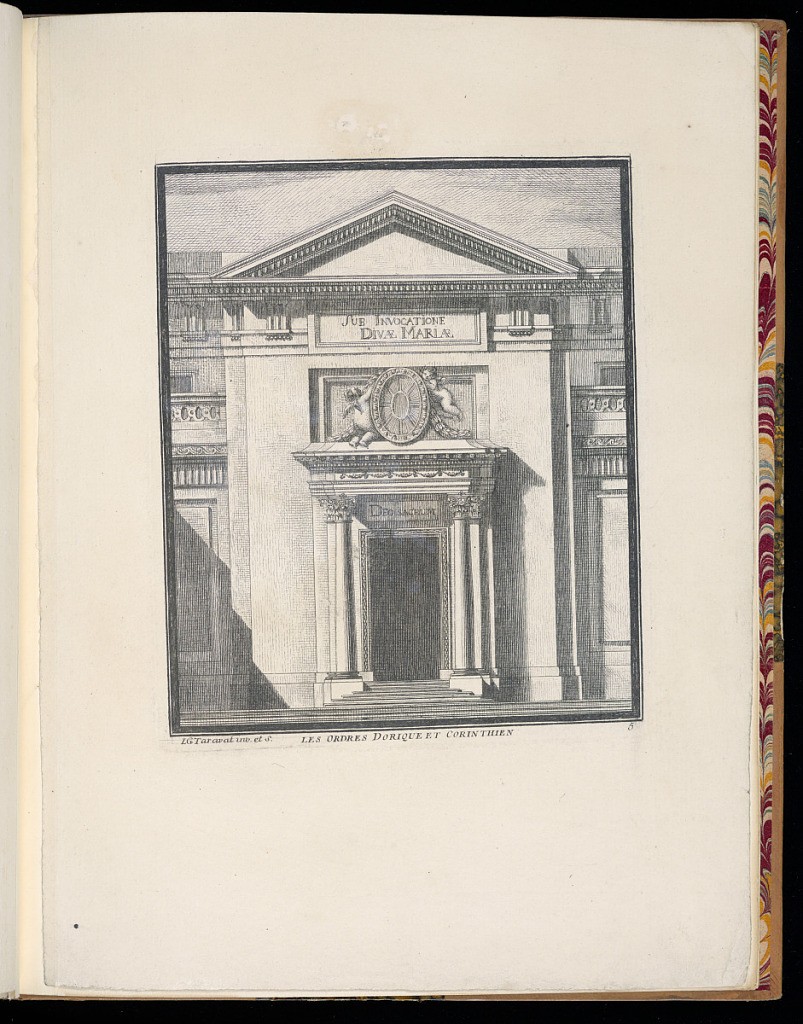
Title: LES ORDRES DORIQUE ET CORINTHIEN
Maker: Louis-Gustave Taraval, French, 1738 – 1794
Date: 1768–75
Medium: Etching on paper
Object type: Print
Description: Design for a portico and building façade featuring Neoclassical motifs associated with the classical architectural orders of ancient Greece and Rome. The Stairs lead up to a door framed by a leaf molding, and overdoor inscription in Latin. Corinthian columns on either side supporting an architrave with swags (festoons) of leaves and flowers. Above an oval window framed by putti and a festoon of leaves. The pediment is supported by a frieze of triglyphs and metopes, with a central inscription in Latin. The façade on either side features a balcony with balustrades, fluting, and wave pattern motifs. The plate is signed, titled, and numbered.